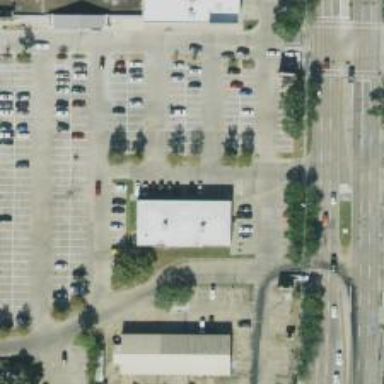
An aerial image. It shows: Parking space.